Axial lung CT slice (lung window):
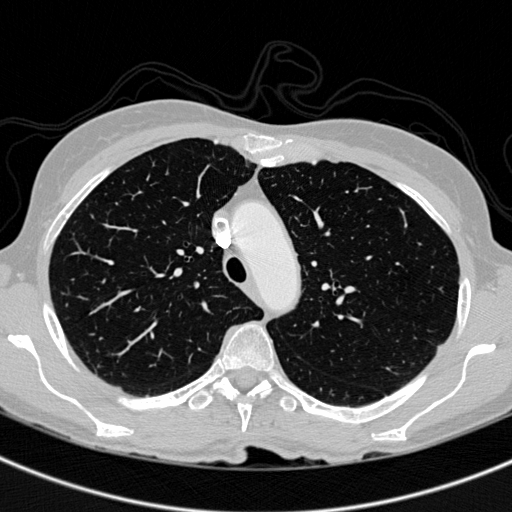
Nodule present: no